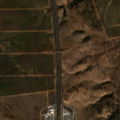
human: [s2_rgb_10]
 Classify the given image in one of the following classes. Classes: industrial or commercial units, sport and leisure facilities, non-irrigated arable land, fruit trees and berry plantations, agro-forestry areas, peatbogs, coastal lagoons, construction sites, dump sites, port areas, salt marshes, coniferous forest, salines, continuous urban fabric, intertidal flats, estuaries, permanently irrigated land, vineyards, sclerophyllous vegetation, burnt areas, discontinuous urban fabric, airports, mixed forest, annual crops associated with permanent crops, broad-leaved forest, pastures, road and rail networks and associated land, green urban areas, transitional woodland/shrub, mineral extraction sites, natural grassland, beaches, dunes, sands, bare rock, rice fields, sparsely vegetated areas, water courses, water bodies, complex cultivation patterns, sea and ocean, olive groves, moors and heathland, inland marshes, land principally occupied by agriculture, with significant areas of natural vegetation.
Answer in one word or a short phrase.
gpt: olive groves, agro-forestry areas, transitional woodland/shrub